Question: I'm trying to make 2 background, as follow the image. I'm trying to do with linear-gradient and border radius, but I'm getting only a 90o border and don't know how to change the border.

here is the code
'''
background-image: linear-gradient(left, #e3e3e3, #e3e3e3 30%, transparent 50%, transparent 100%), radial-gradient(circle at top left, #f00,#e3e3e3);
background-image: -webkit-linear-gradient(left, #e3e3e3, #e3e3e3 30%, transparent 30%, transparent 100%);
border-top-right-radius: 36px;
border-bottom-right-radius: 36px;
'''
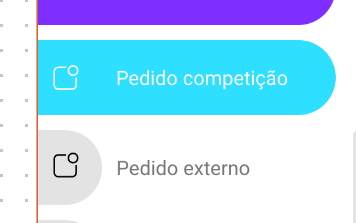
Answer: You can do it like this:
'''
.box {
padding:20px;
display:inline-block;
font-size:30px;
background:
linear-gradient(blue,blue) left/100px 100% no-repeat,
radial-gradient(circle at left,blue 44%,transparent 45%) 100px 0/74px 74px no-repeat;
}
'''
'''
<div class="box">
Some content here
</div>
'''
You can also introduce CSS variable for more control:
'''
.box {
padding:20px;
display:inline-block;
font-size:30px;
background:
linear-gradient(blue,blue) left/var(--p,50px) 100% no-repeat,
radial-gradient(circle at left,blue 44%,transparent 45%) var(--p,50px) 0/74px 74px no-repeat;
}
'''
'''
<div class="box">
Some content here
</div>
<div class="box" style="--p:20px">
Some content here
</div>
<div class="box" style="--p:150px">
Some content here
</div>
'''